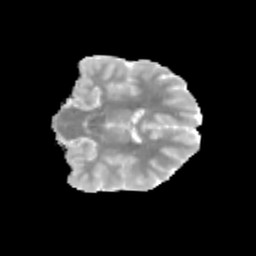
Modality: MD
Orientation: coronal
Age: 13
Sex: male
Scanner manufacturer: siemens
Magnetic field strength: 3 T
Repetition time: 3.8 s
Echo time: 0.07 s